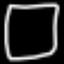
Label: square